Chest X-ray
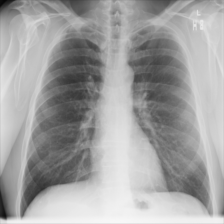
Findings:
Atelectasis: negative
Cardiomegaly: negative
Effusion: negative
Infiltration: negative
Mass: negative
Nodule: negative
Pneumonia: negative
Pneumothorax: negative
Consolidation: negative
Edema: negative
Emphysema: negative
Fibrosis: negative
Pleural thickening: positive
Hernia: negative